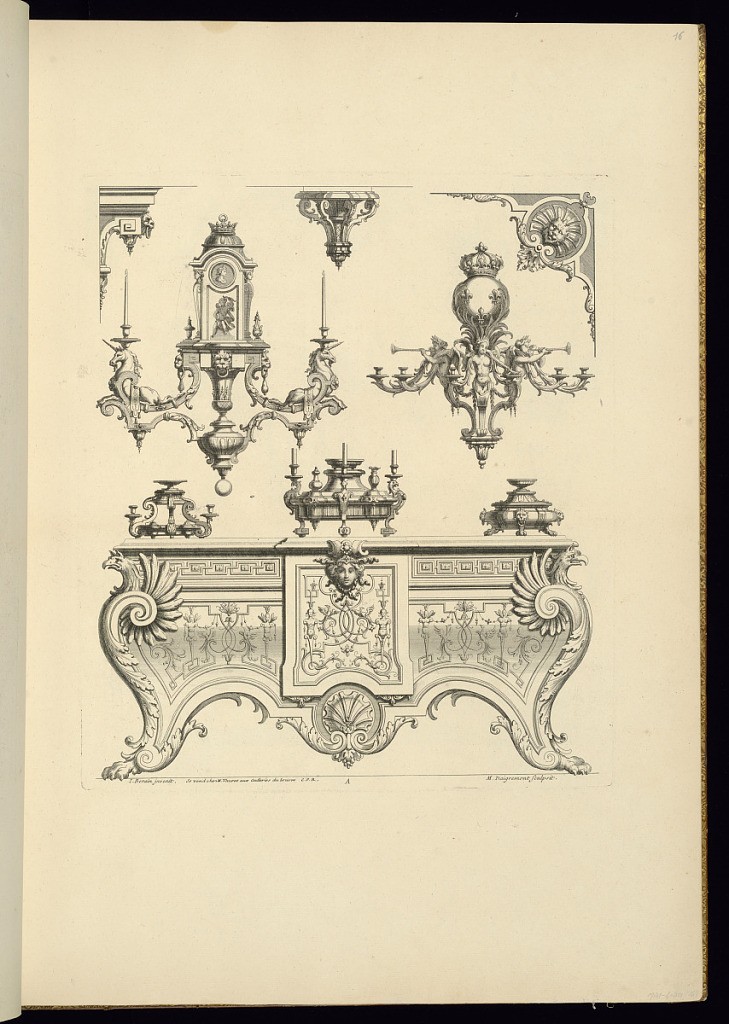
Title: Ornamented Furniture Designs
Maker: Jean Berain, the elder, French, 1640-1711
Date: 1711
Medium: Engraving on laid paper
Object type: Bound print
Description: Designs for an ornamented marquetry desk, surtouts, chandeliers, and brackets. The plate is signed and given the lettering "A."